Question: I have 'product' and 'product_detail' tables in database.

Every product has a product detail.
'''
class Product
{
/**
* @var ProductDetail
* @JMS\ReadOnly()
* @ORM\OneToOne(targetEntity="ApiBundle\Entity\ProductDetail", mappedBy="product", cascade={"persist"})
* @JMS\Inline()
*/
private $detail;
}
'''
I use @JMS\Inline() annotation to show only detail information of product_detail table.
But when I serialize a product I get wrong id. It must be product id but id returns an product detail id. Is it bug or I am doing something wrong?
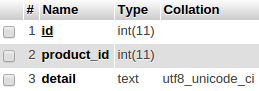
Answer: > You should not expose the id from the detail when using inline.
Source: <URL>